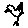
Label: bird